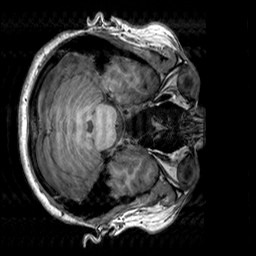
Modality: T1w
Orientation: axial
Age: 30
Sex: male
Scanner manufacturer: siemens
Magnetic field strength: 3 T
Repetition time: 2.3 s
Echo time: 0.00303 s